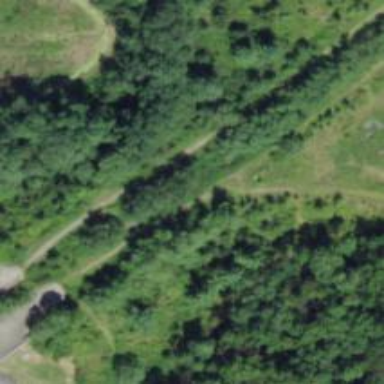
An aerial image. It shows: Track road.